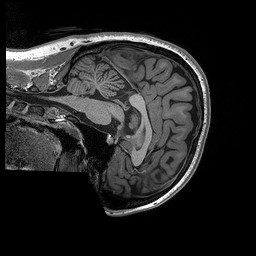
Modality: T1w
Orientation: sagittal
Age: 20
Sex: female
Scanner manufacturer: siemens
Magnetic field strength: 3 T
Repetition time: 2.3 s
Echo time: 0.00298 s